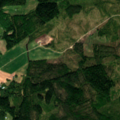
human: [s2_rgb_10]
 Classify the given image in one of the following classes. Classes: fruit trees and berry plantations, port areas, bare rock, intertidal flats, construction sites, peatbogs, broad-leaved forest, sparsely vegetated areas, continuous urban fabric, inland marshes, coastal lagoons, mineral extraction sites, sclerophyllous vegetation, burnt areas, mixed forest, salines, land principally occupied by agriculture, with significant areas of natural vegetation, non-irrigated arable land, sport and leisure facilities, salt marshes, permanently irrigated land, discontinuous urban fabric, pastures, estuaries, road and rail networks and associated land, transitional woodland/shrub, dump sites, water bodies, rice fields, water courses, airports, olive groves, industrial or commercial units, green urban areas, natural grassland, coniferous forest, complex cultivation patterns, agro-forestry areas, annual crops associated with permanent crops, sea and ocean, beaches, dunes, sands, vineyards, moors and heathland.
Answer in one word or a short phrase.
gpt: non-irrigated arable land, coniferous forest, mixed forest, transitional woodland/shrub